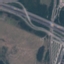
Land use / land cover class: Highway